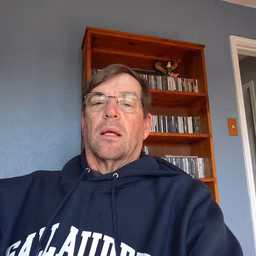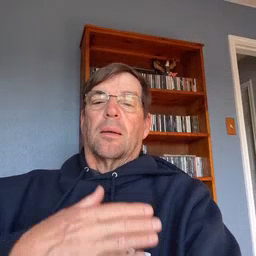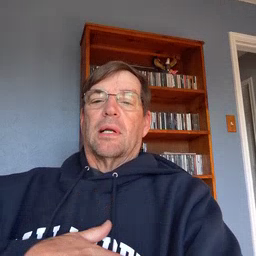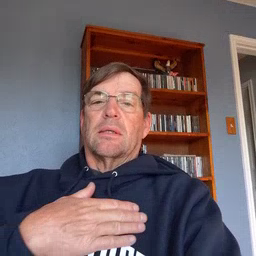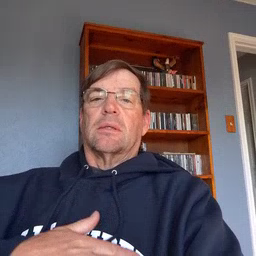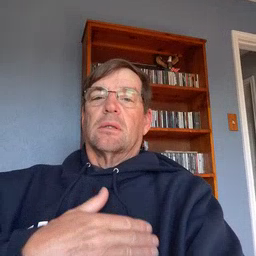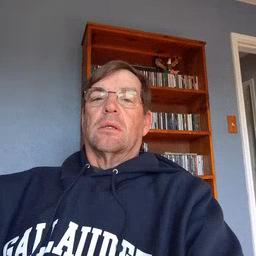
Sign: please